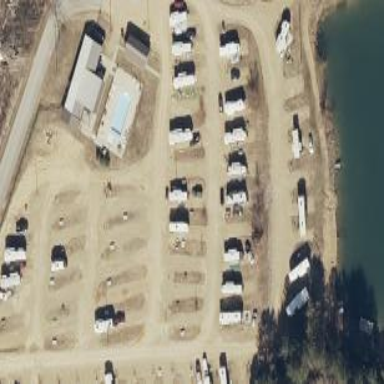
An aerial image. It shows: Camping site with tents and caravans.